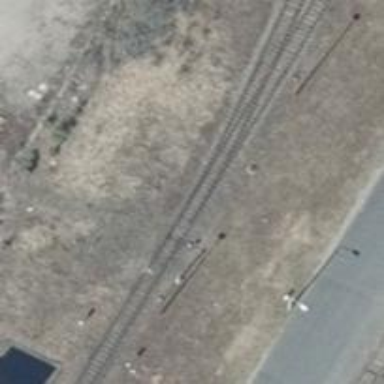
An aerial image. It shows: Railway switch.